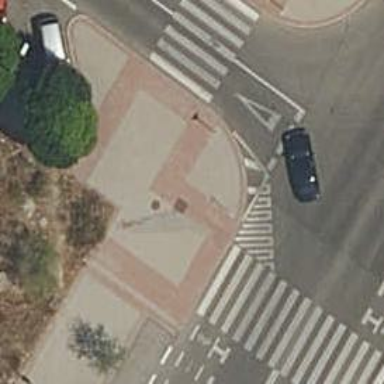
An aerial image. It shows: Sidewalk.